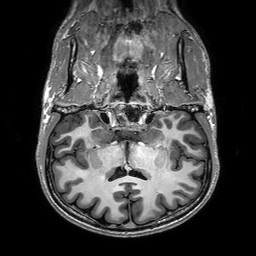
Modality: T1w
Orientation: sagittal
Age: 26
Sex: male
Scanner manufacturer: philips
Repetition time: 0.006438 s
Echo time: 0.00293 s